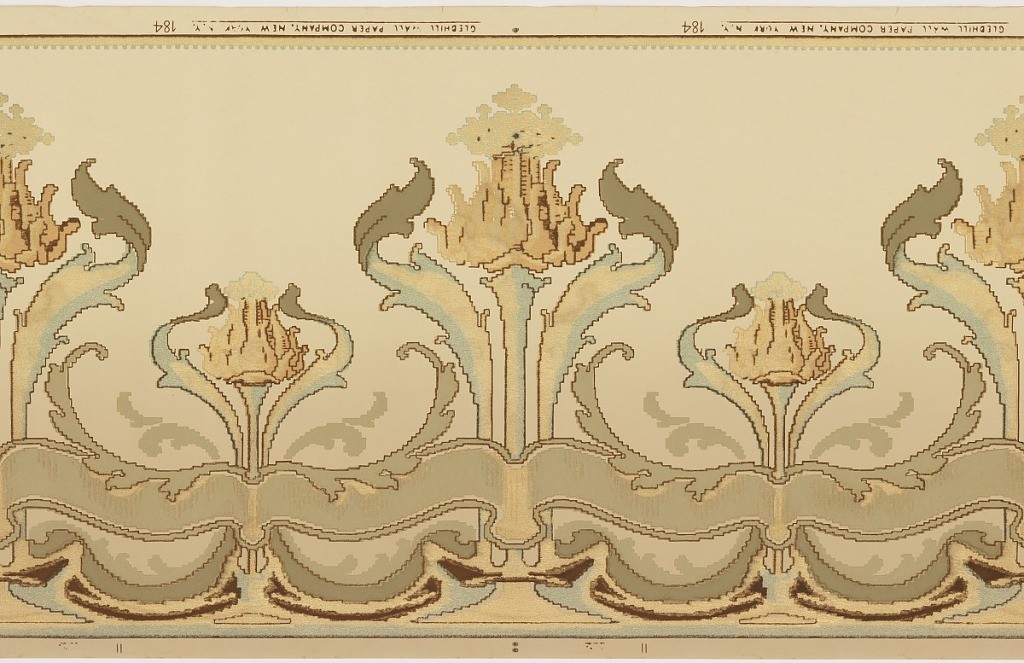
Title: Frieze
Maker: Gledhill Wall Paper Co., New York, New York, founded 1900
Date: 1905–1915
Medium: Machine-printed paper
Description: Art nouveau design. Alternating large and small stylized flowers with base. Foliate and stylized scrolls interconnect. Brown and metalic gold stripe and blue beading on top.  Printed in yellow, green, brown, white, and metalic gold on green background.